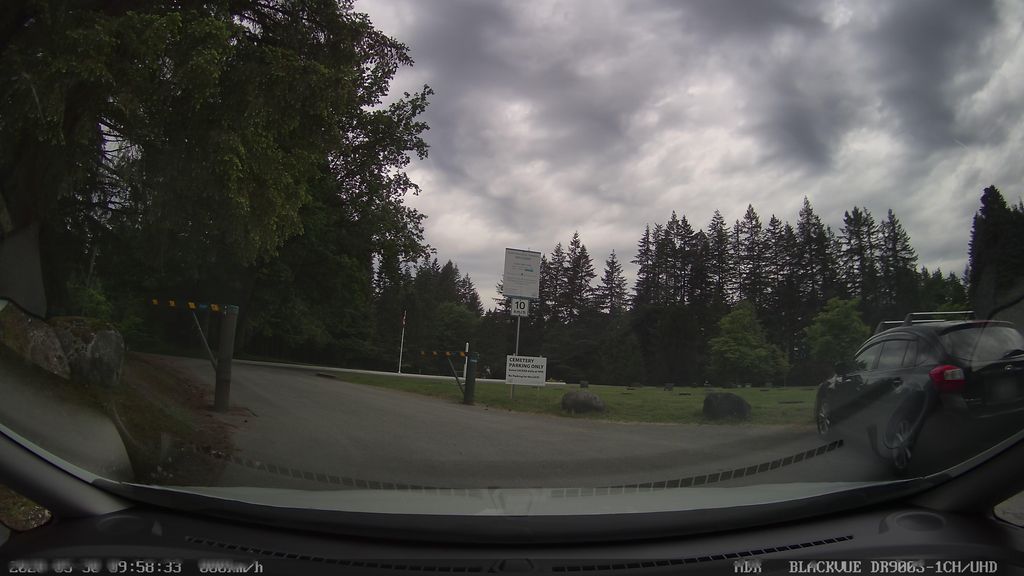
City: vancouver